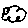
Label: cloud